Field crop: maize
Growth stage: 1
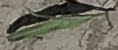
Species: sorghum